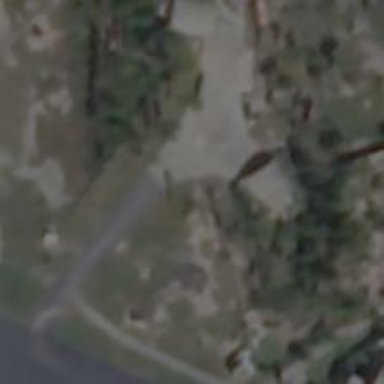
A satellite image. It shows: Image of taxiway at airport.